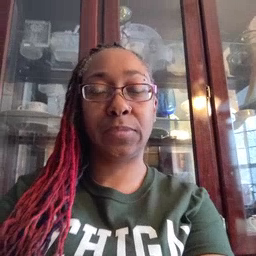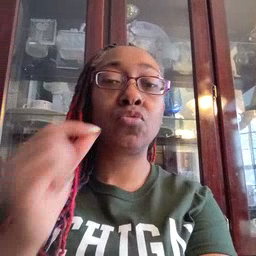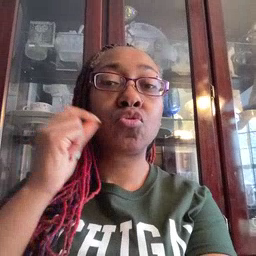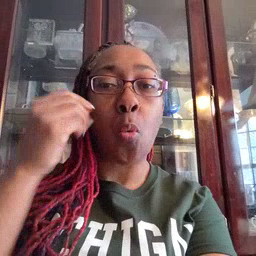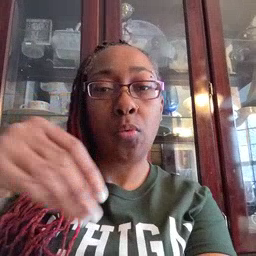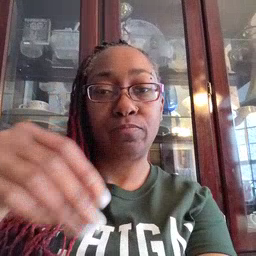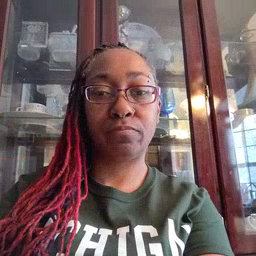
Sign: store